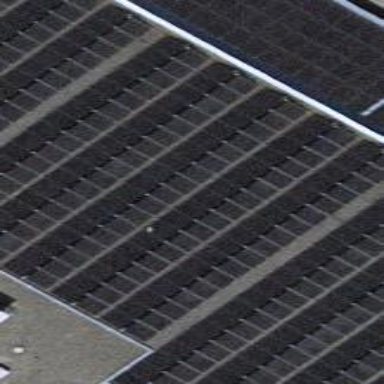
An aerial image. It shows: Solar power generator utilizing photovoltaic technology with solar photovoltaic panels.